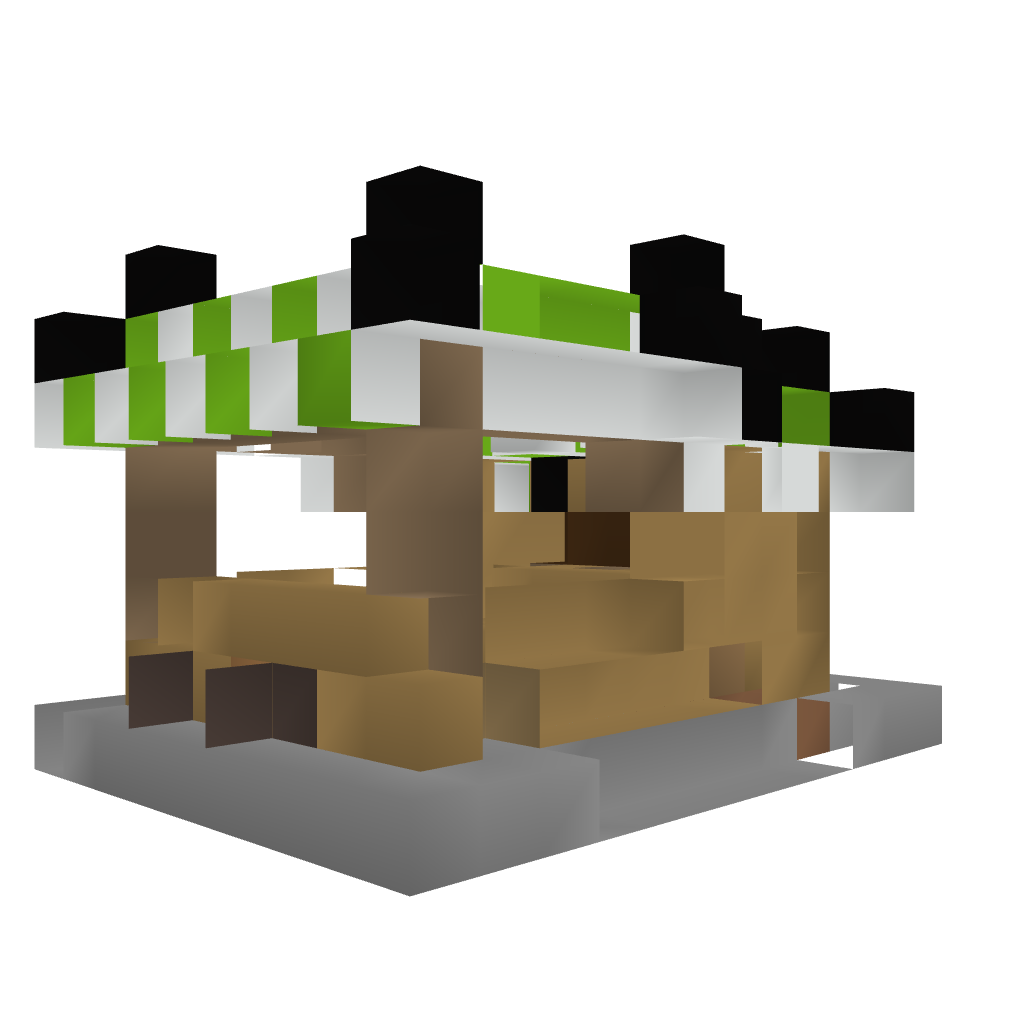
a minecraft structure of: Carnival Games #1 (Knock Down the Bottles)